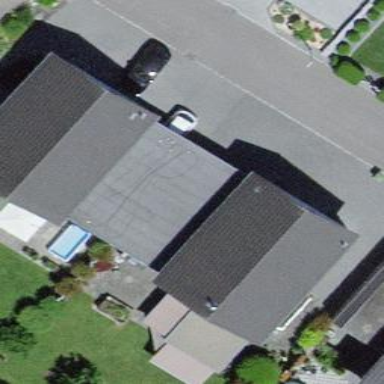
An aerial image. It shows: Terrace building.